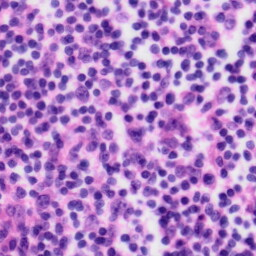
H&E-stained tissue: Tonsil